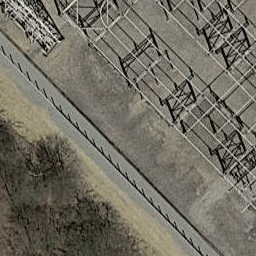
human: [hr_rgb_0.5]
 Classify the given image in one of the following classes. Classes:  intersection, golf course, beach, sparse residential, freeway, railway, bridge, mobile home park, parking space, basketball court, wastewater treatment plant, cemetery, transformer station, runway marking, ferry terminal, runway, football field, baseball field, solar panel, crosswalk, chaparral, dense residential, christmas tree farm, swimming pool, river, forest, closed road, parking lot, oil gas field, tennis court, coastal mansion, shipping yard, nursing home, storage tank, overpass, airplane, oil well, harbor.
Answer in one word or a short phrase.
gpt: transformer station